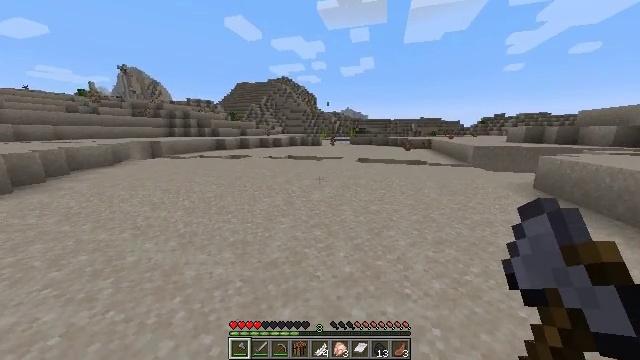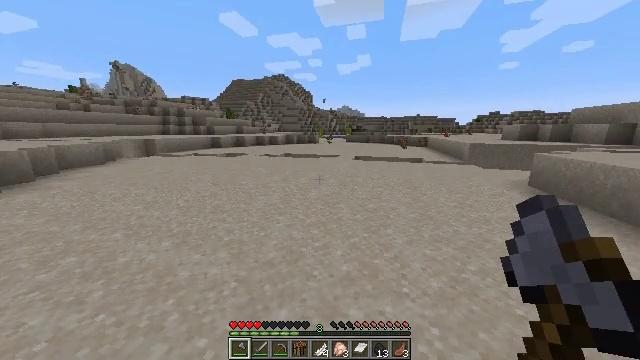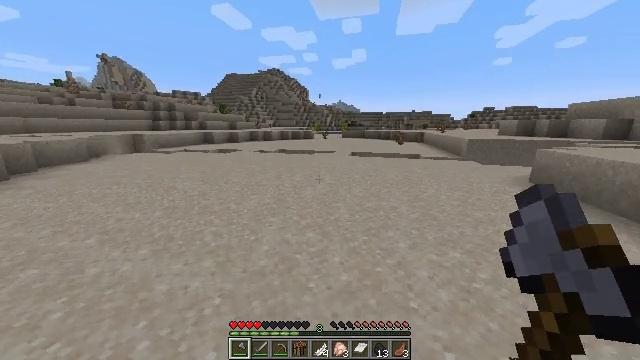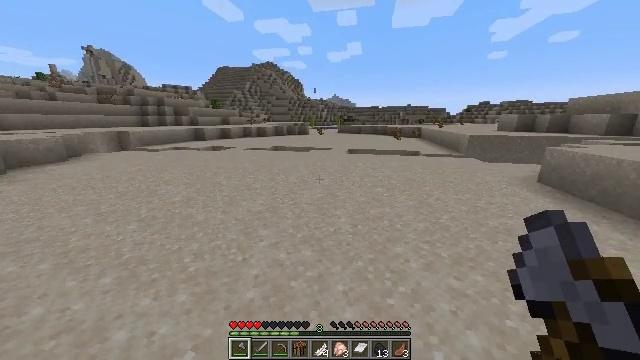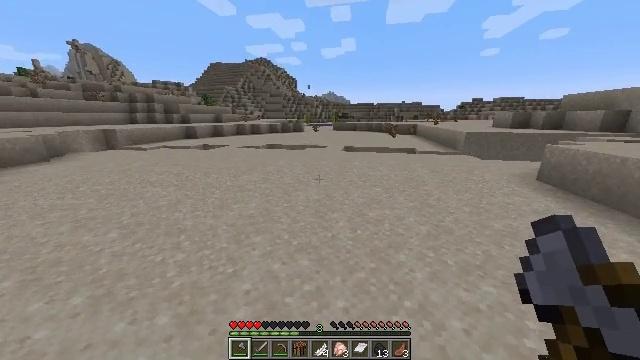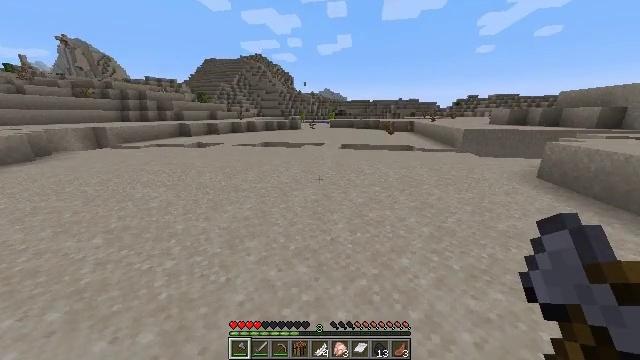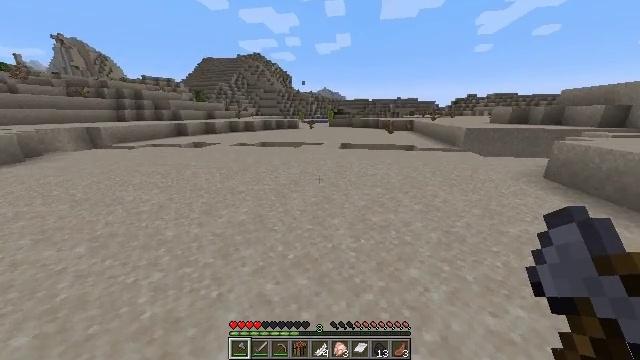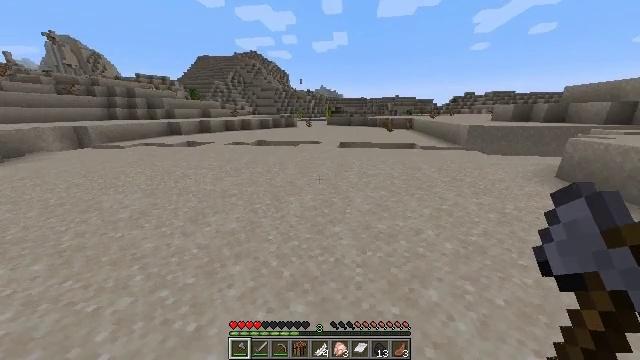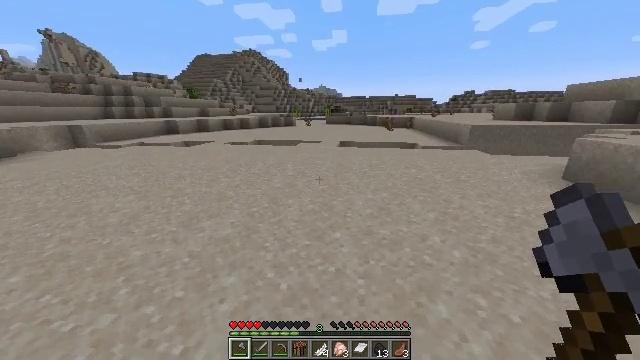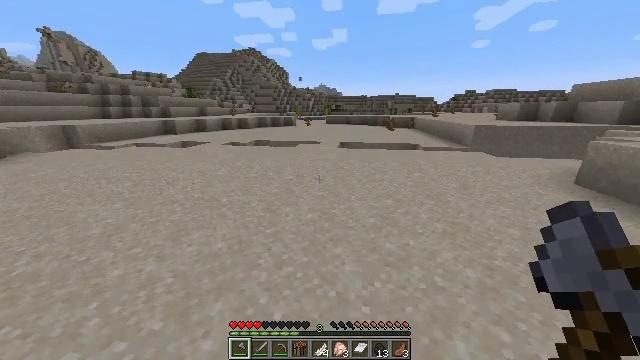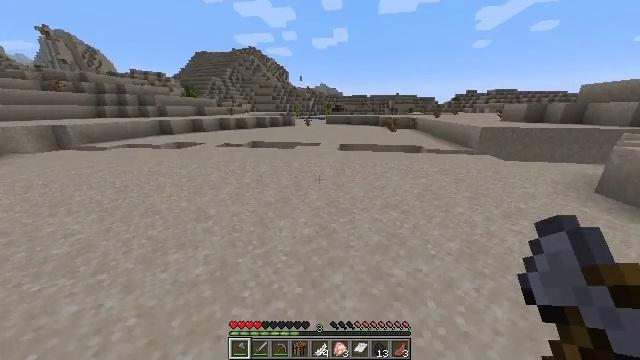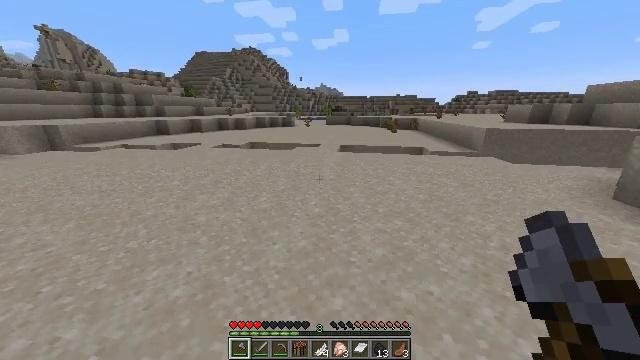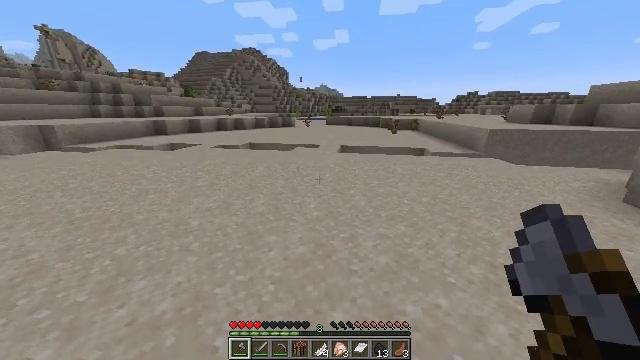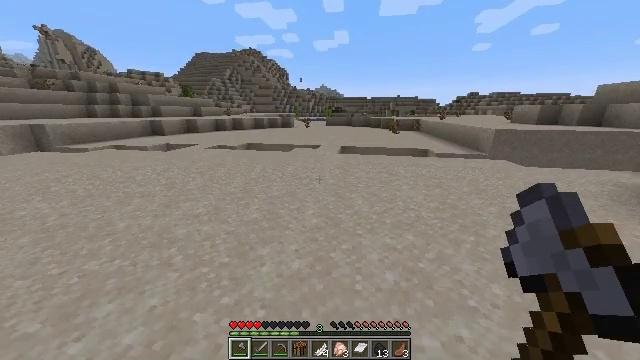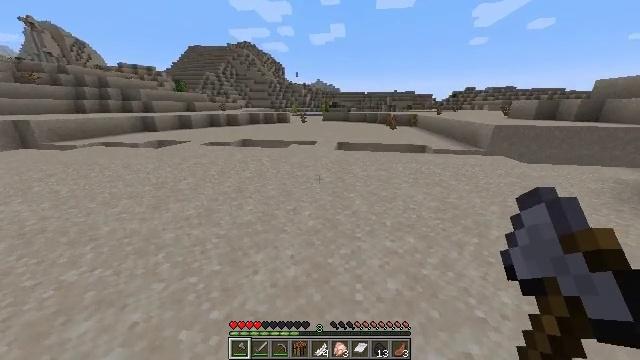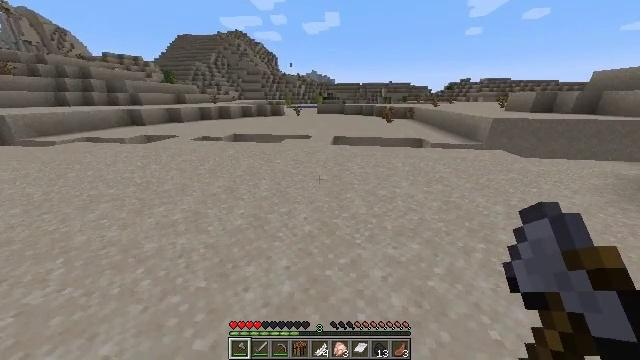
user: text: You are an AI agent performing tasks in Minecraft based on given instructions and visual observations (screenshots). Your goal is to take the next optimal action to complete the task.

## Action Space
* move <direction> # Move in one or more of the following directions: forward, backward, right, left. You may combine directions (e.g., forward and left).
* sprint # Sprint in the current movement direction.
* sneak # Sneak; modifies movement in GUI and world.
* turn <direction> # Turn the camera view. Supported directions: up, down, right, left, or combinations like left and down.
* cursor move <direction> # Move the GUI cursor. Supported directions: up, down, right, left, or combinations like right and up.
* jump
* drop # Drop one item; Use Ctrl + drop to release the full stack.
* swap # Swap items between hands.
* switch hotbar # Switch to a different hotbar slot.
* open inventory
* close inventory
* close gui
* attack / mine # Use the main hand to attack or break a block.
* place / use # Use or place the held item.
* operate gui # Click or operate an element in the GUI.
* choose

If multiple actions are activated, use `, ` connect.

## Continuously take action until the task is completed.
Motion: motion action
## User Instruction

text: Collect sand to make glass.
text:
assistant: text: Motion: move forward, sprint
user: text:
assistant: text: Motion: move forward, sprint, turn right and down
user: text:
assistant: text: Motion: move forward, sprint, turn right and down
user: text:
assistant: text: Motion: move forward, sprint, turn right
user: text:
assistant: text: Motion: move forward, sprint
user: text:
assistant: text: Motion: move forward, sprint
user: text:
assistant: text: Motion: move forward, sprint
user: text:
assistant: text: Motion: move forward, sprint
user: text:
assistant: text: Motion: move forward, sprint
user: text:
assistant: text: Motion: move forward, sprint
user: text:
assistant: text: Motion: move forward, sprint
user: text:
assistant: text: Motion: move forward, sprint
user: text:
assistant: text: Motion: move forward, sprint
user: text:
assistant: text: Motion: move forward, turn down
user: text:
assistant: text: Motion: move forward, sprint, turn right and down
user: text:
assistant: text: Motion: move forward, sprint, turn down
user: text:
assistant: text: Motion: move forward, sprint, turn down
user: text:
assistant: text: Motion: move forward, sprint
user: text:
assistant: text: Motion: move forward, sprint, turn down
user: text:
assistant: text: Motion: move forward
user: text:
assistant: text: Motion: move forward
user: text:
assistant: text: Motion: move forward
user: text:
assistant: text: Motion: move forward
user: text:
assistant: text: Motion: move forward
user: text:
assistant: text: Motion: move forward
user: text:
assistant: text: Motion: move forward
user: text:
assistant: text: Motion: move forward, turn down
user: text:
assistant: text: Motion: move forward
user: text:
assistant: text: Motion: move forward
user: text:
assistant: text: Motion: move forward, turn down